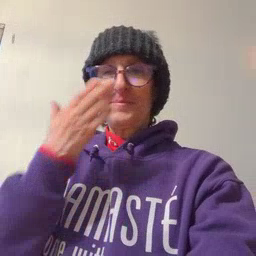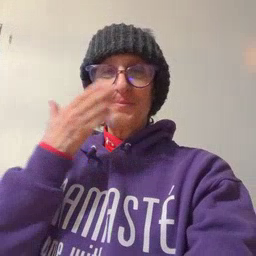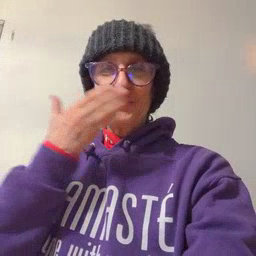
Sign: napkin